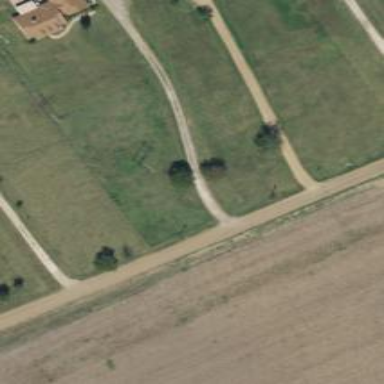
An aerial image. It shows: Driveway.